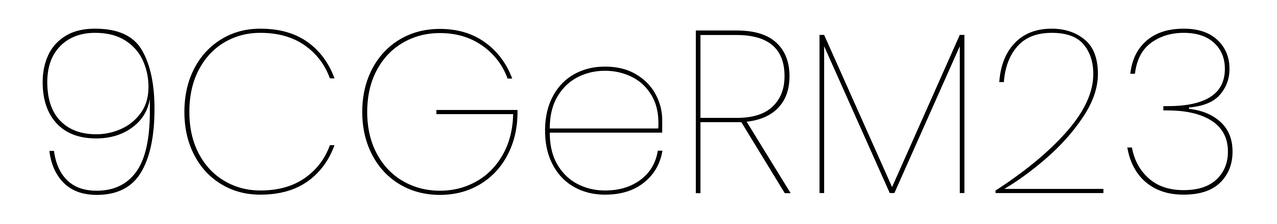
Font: Poppins-Thin